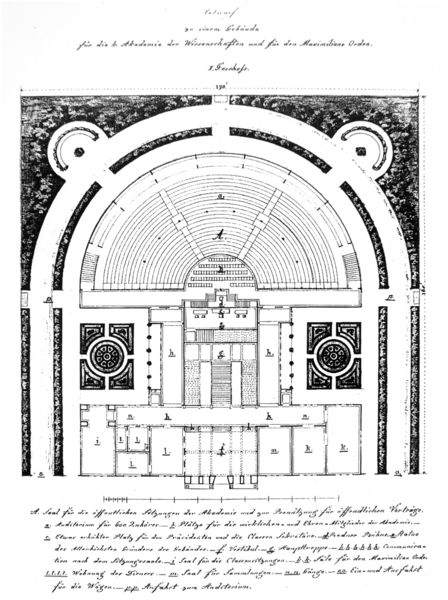
Titel: Projekt Akademie der Wissenschaften in München
Künstler: Georg Friedrich Ziebland
Standort: München
Institution: Stiftsarchiv St. Bonifaz
Schlagwörter: weiß, fenster, frankreich, grau, schwarz, skizze, szene, säule, säulen, tür, zeichen, zeichnung, zimmer, anlage, gebäude, haus, park, schloss, weg, architektur, kirche, wege, aufführung, blatt, bühne, oper, theater, brunnen, kreis, oval, rund, umrandung, garten, schrift, papier, sitze, bogen, türen, tribüne, linien, koppel, empore, loge, orchestergraben, rang, französisch, kuppel, treppen, symmetrie, aufgang, deutsch, stufen, arena, ränge, eingang, eckig, palast, dom, symmetrisch, druck, schwarz weiß, stich, seite, revolution, text, beschriftung, räume, entwurf, hauptschiff, kathedrale, halbkreis, halbrund, karte, mittelschiff, bestuhlung, antik, apsis, konstruktion, beete, plan, gärten, zeilen, handschrift, labyrinth, legende, erklärung, riss, grundriss, massstab, bauplan, gänge, innenräume, entwurd, kapellen, querschiff, emporen, halbbogen, sitzreihen, berechnung, planung, amphitheater, auditorium, exedra, freilichtbühne, revolutionstheater, rondel, sitzflächen, sstich, technisch, theatron, typo, verona, grundridd, amphietheater, amphi